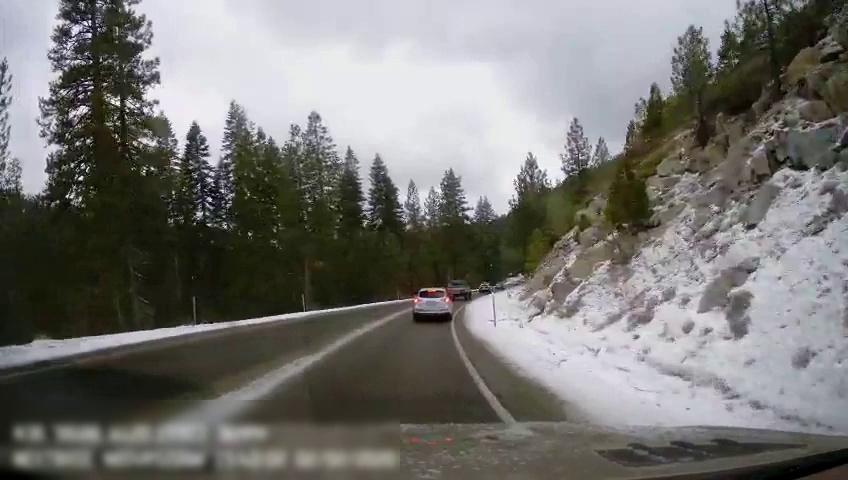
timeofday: Day
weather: Snowy
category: Drivable Space
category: Vehicles | Car
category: Vehicles | Truck
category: Vehicles | SUV
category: Lanes | Current Lane